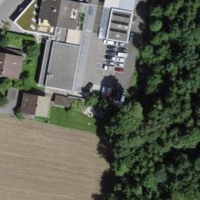
EUNIS habitat code: 43
Species observed at this site:
Lamium galeobdolon